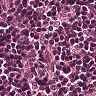
Metastatic tissue present: no